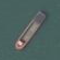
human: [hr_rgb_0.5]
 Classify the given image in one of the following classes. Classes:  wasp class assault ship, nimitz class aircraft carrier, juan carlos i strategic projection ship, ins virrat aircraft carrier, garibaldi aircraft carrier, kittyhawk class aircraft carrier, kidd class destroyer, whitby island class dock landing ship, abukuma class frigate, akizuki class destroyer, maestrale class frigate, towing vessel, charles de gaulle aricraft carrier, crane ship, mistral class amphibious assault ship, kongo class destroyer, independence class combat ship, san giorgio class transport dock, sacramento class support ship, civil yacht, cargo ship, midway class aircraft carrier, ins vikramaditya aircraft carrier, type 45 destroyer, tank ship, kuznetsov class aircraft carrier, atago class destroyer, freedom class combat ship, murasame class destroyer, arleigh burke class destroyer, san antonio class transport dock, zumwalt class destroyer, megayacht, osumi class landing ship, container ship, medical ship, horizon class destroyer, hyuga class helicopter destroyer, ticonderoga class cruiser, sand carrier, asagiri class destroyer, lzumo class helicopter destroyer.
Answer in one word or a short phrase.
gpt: Sand carrier